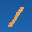
Label: 1